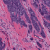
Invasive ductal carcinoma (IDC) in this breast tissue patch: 0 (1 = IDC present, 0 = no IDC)